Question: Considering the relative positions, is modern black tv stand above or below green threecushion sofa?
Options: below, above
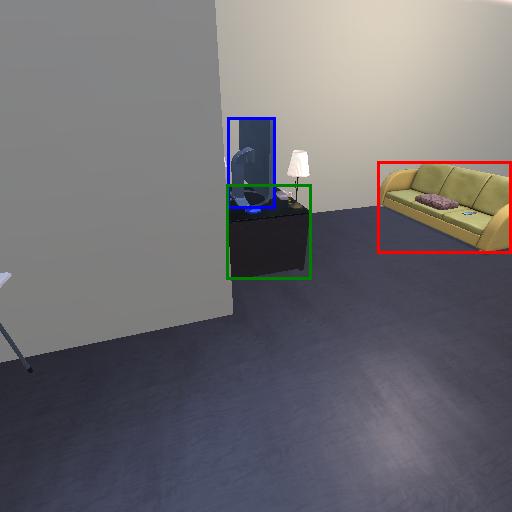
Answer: below